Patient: sex F, age 59
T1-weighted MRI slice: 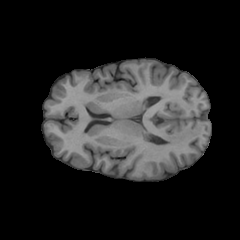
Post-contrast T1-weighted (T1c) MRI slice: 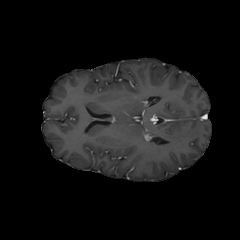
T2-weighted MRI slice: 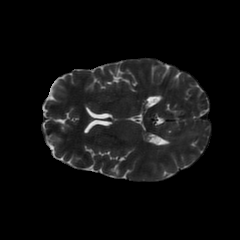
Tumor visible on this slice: yes
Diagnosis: Glioblastoma, IDH-wildtype
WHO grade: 4